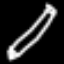
Label: pencil